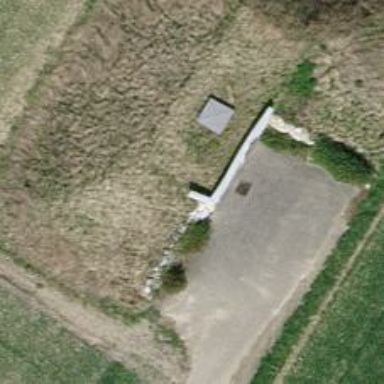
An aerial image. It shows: Pumping station.